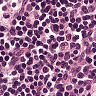
Metastatic tissue present: no